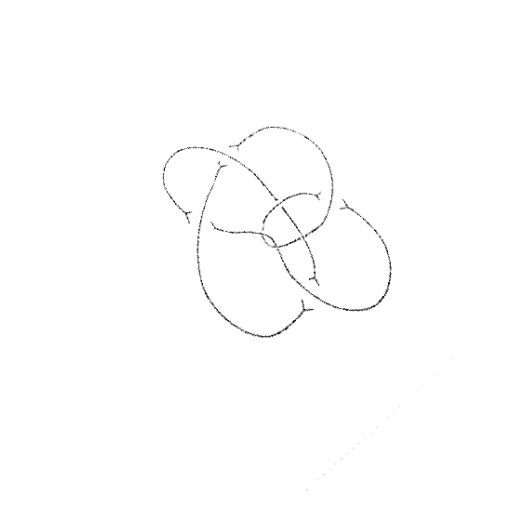
Crossing number: 8